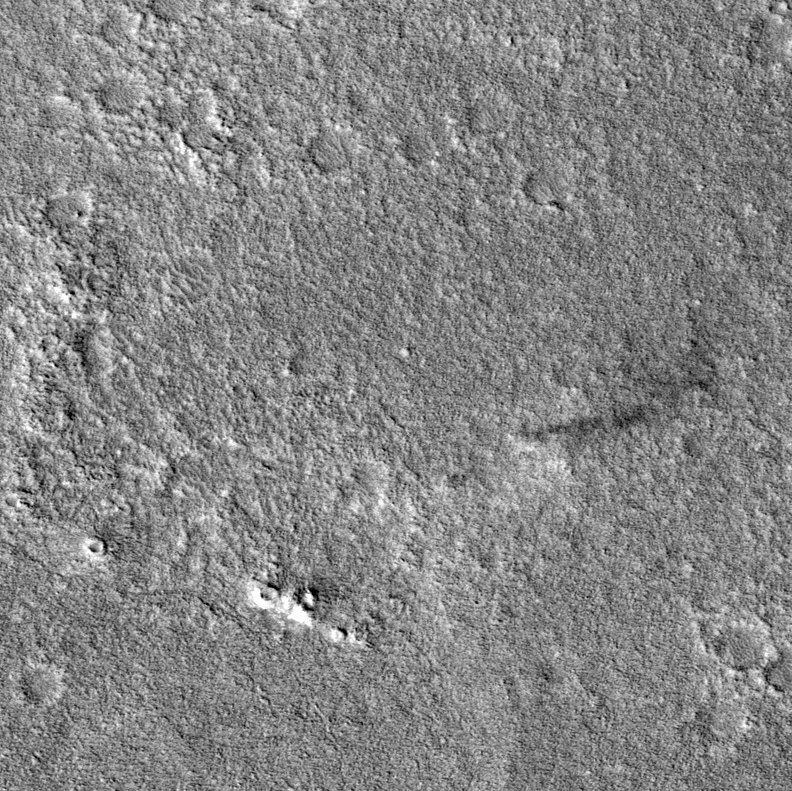
Label: dustdevil